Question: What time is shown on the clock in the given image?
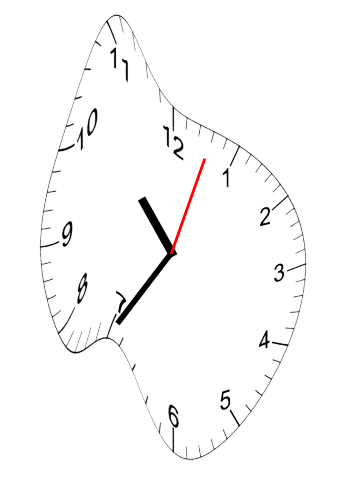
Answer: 10:35:03